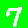
Digit: 7